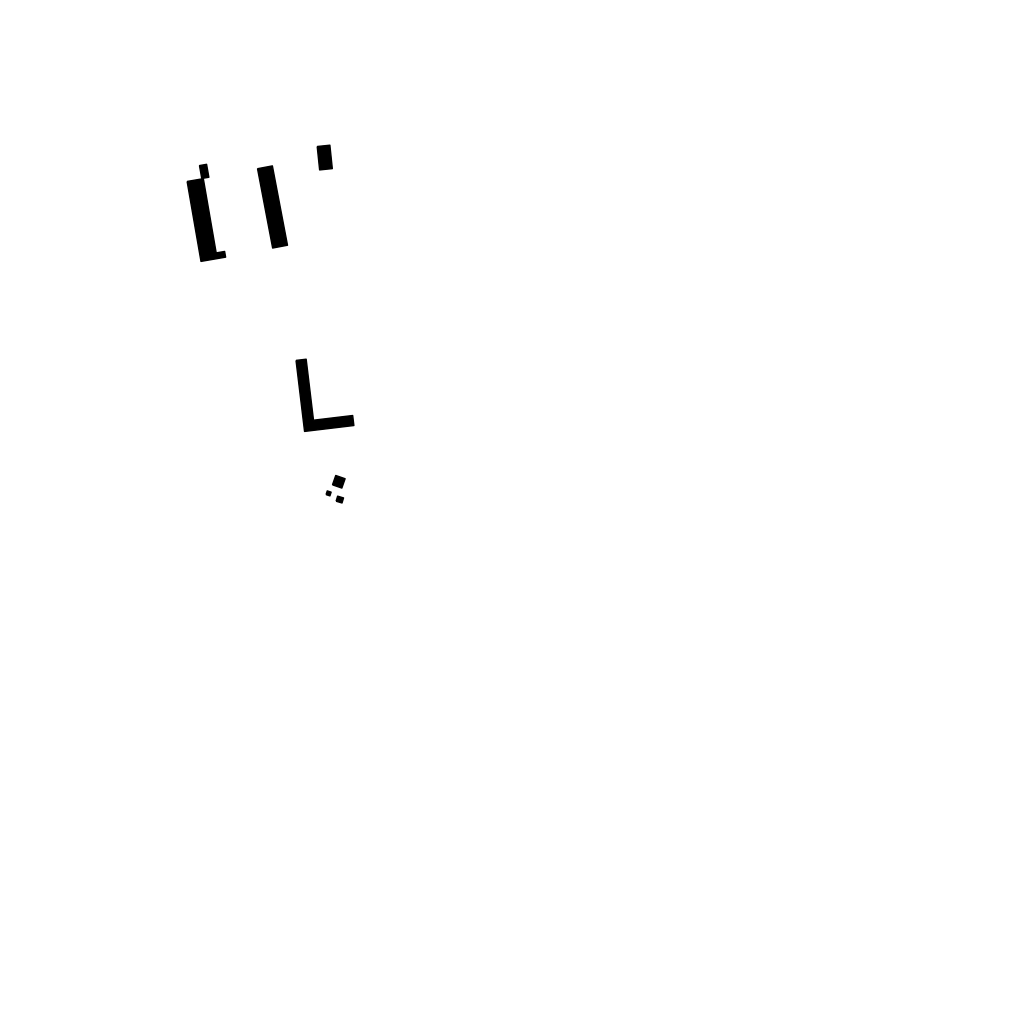
Tags: overhead vector_map, agriculture, industrial, recreation, special, individual_rise, low_rise, density_1, Building, 1.0 km²